Field crop: maize
Growth stage: 2
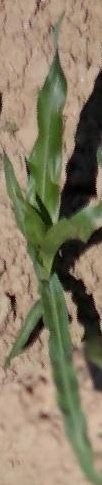
Species: maize